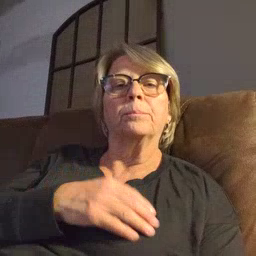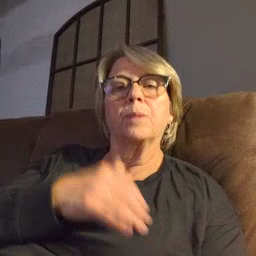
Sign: bedroom